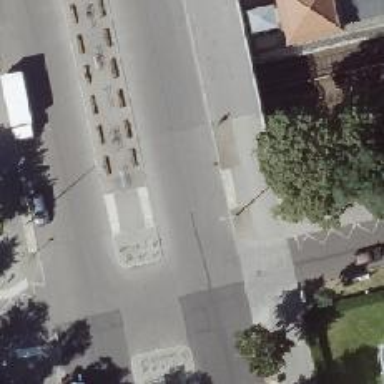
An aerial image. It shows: Footway with crossing that has island.